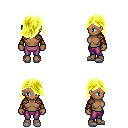
a pixel art fantasy rpg character, female body template, human, dark skin, leather shoulder armor, magenta pants, gold swoop hairstyle, leather bracers, white slippers, four views (front, back, left, right), 2x2 character sprite sheet, small pixel art, hard edges, no anti-aliasing